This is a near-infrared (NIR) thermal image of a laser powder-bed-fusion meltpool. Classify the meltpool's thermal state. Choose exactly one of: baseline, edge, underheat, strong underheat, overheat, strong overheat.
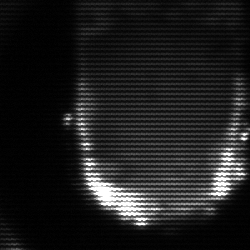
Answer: baseline